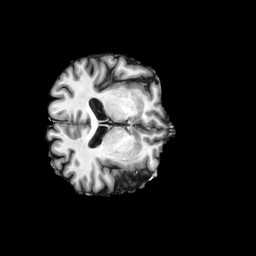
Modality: T1w
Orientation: axial
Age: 53
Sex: male
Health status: ill